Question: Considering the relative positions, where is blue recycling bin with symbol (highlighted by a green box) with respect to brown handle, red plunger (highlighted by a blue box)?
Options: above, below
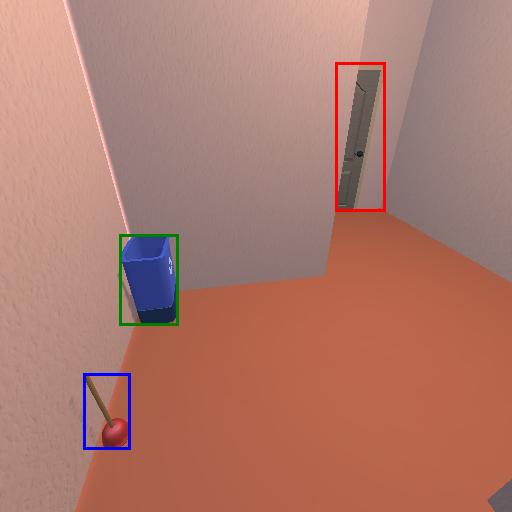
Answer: above